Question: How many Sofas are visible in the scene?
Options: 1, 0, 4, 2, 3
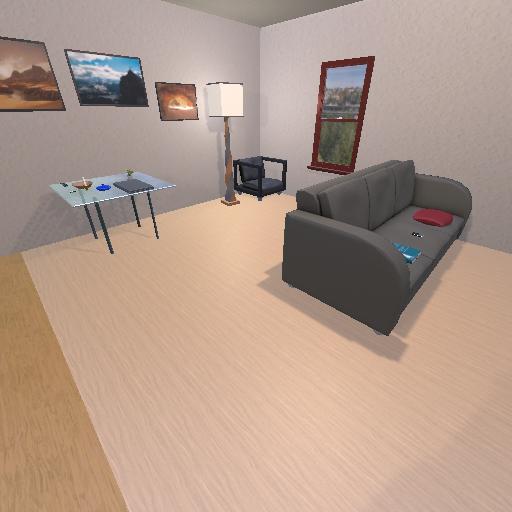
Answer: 1